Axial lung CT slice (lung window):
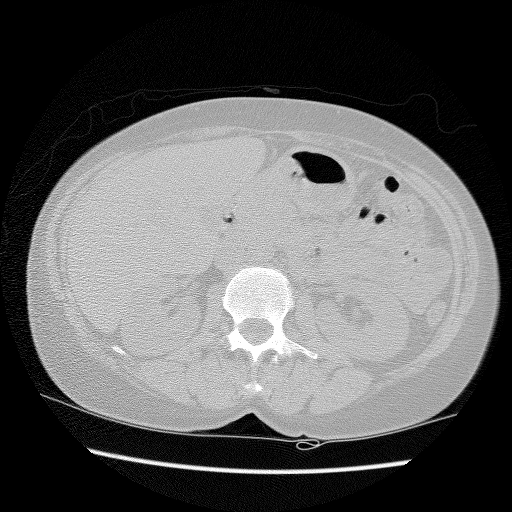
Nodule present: no